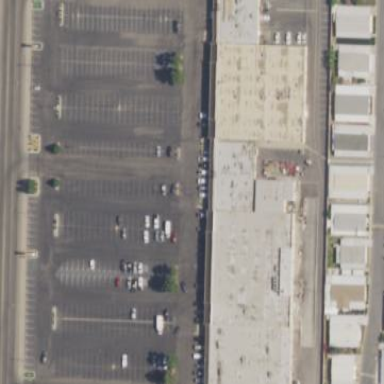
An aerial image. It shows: Commercial area with supermarket.